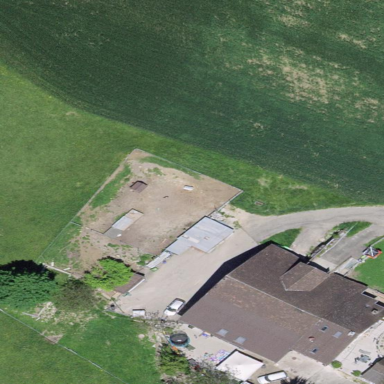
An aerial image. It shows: Farmyard area.